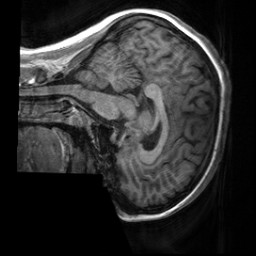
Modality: T1w
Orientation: sagittal
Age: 26
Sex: female
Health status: healthy
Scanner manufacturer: siemens
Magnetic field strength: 3 T
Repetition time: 2 s
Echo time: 0.00232 s